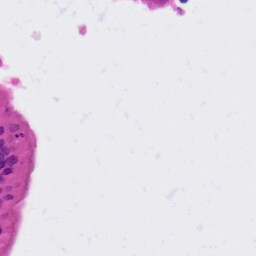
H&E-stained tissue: Colon